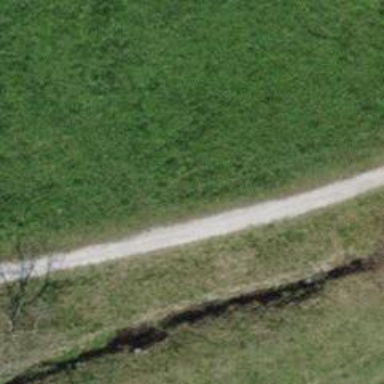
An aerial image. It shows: Unpaved footway.